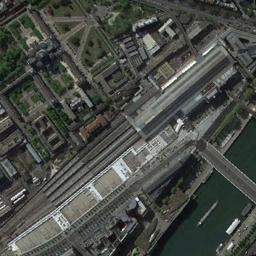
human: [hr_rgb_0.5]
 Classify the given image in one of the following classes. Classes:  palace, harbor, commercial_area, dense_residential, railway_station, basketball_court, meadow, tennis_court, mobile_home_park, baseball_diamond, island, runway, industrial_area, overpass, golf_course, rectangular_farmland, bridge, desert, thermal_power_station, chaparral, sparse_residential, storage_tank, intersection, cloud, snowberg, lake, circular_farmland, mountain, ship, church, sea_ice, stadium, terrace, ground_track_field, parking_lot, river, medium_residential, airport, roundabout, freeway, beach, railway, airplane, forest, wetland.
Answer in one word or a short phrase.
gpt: railway_station